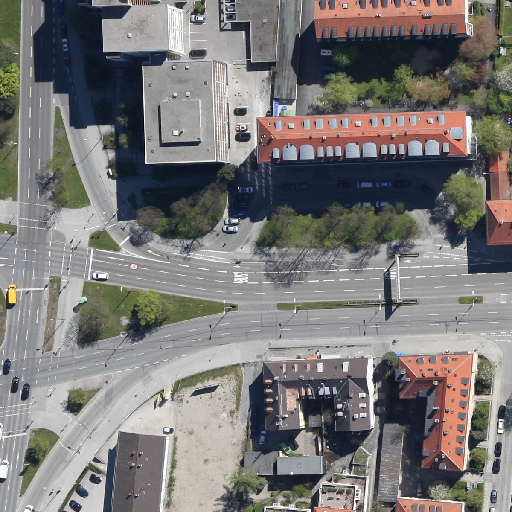
Referring expression: light-duty vehicle